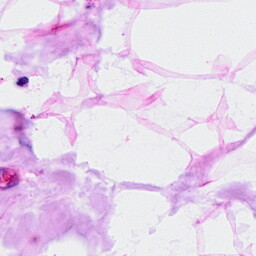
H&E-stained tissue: Breast